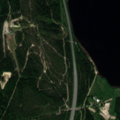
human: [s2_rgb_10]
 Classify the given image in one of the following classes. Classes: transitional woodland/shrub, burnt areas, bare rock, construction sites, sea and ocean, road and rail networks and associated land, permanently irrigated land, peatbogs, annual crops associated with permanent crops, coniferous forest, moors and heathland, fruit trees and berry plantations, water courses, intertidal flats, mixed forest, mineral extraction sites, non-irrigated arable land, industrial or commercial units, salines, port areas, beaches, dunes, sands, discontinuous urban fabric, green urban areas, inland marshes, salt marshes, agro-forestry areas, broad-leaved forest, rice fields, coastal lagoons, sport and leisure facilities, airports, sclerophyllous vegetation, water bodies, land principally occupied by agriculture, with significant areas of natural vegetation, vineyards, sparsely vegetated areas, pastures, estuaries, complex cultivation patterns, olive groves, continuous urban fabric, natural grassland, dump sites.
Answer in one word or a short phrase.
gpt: discontinuous urban fabric, coniferous forest, mixed forest, water bodies